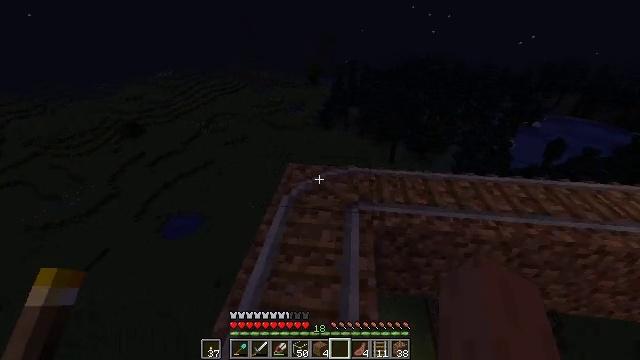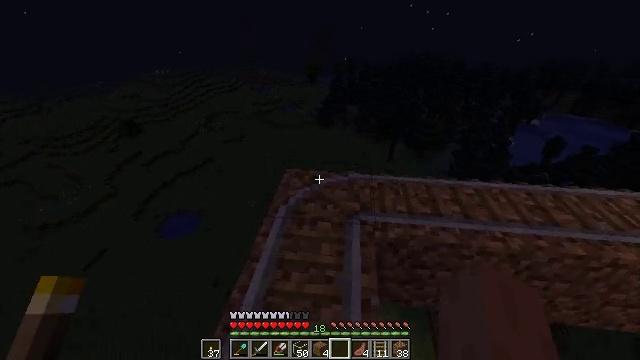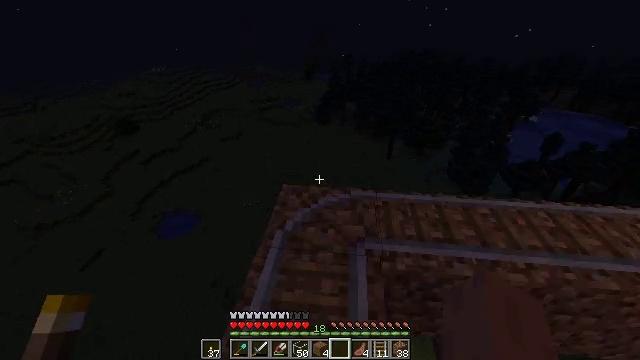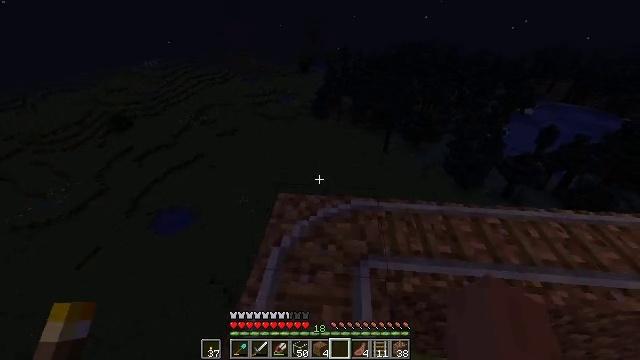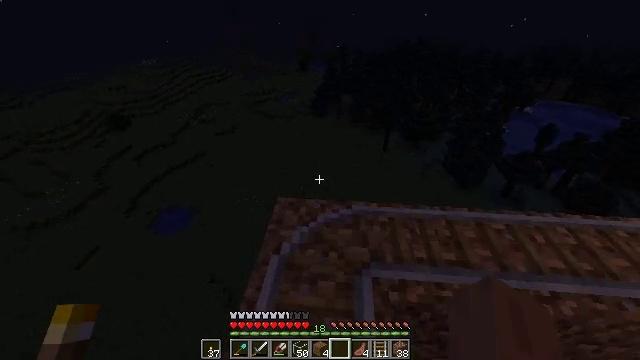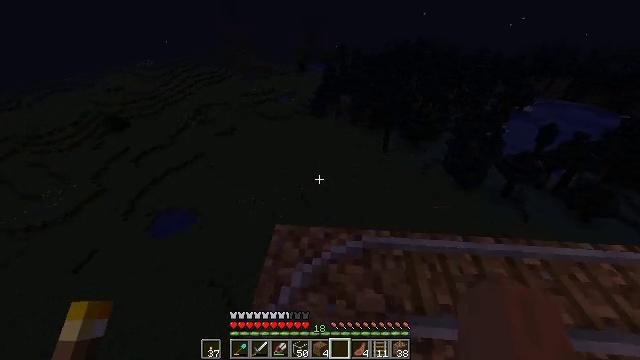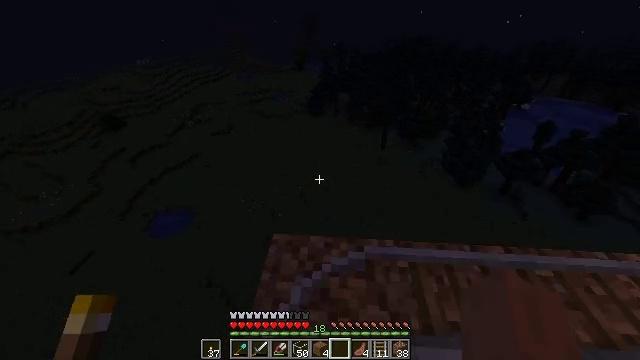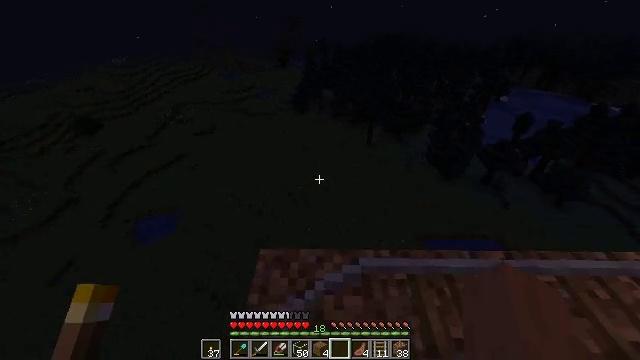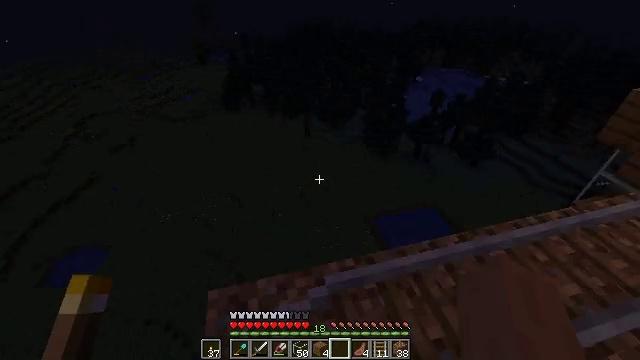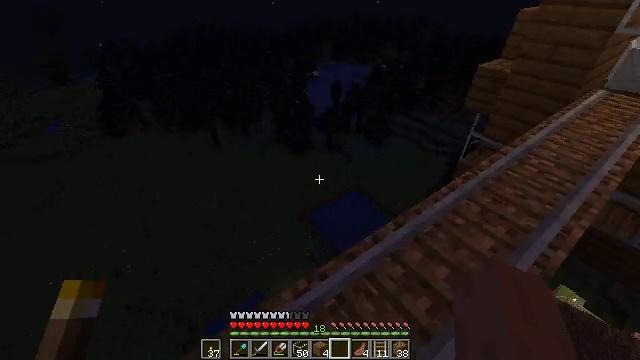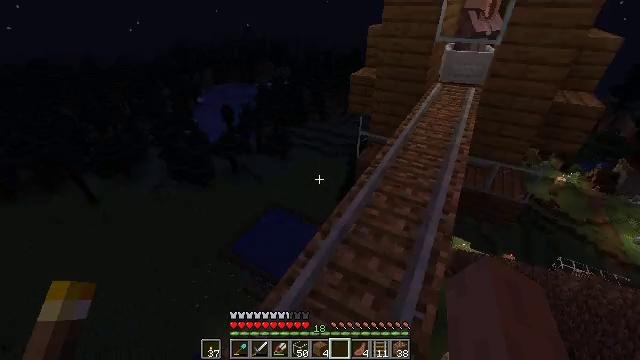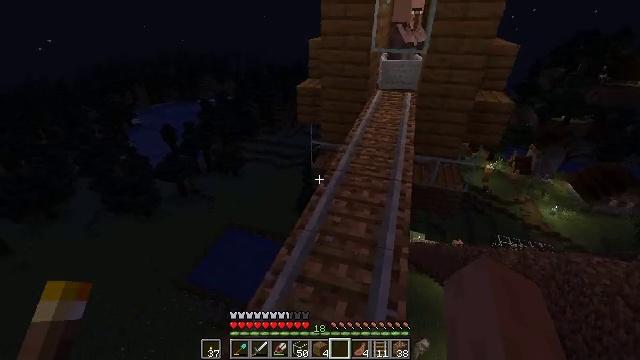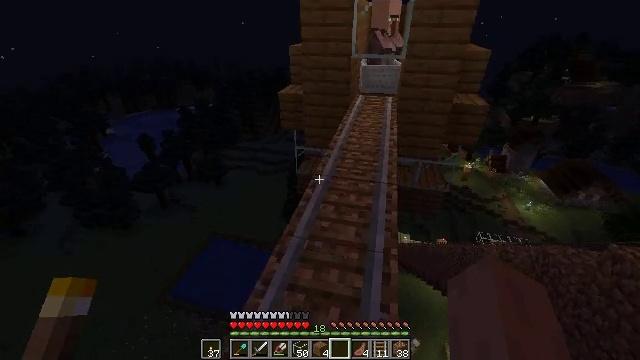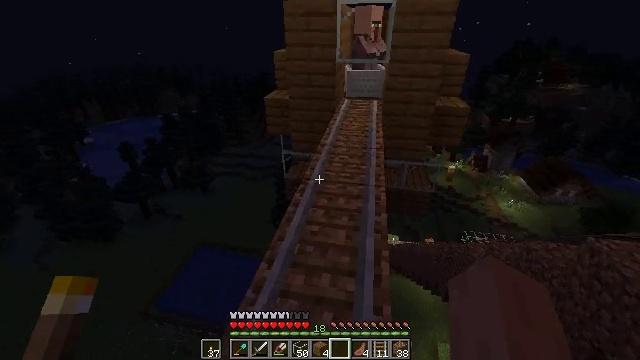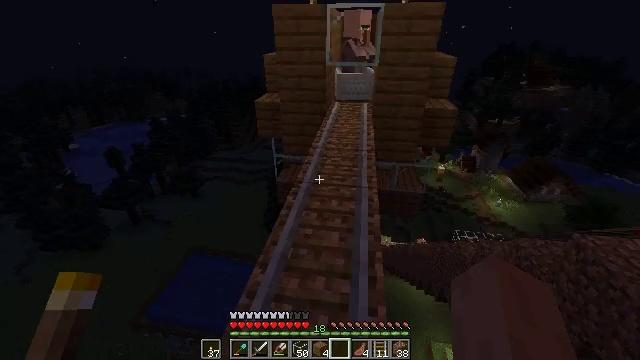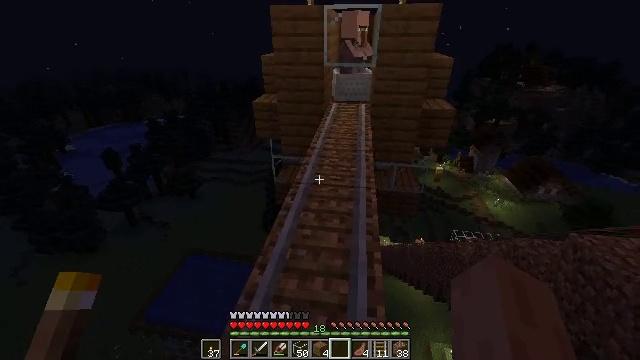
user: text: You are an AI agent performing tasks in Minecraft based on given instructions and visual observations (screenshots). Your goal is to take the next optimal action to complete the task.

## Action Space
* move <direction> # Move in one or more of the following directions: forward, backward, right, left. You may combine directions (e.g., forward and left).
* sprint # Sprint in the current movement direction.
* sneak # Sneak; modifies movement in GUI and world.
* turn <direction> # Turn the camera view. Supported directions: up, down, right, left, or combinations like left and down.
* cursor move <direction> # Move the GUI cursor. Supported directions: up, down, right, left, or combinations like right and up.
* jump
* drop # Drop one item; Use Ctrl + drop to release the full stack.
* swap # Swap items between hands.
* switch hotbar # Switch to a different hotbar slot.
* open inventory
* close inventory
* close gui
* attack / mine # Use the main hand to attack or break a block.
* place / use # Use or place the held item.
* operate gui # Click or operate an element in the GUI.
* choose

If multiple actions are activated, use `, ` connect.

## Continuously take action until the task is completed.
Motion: motion action
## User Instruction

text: Destroy the glass.
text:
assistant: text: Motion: move forward
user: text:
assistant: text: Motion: move forward
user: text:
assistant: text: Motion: move forward, turn down
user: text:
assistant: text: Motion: move forward
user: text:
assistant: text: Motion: move forward
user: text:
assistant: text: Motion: move forward
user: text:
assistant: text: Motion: move forward, turn right
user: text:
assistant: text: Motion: move forward, turn right and down
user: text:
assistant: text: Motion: turn right
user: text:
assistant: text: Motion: turn right and up
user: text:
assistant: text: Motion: turn right and up
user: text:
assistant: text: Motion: turn right and up
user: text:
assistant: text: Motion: turn right
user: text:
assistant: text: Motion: turn right
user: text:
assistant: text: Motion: no_op
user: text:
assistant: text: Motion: no_op
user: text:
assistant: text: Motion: no_op
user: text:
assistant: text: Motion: no_op
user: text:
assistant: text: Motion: move forward
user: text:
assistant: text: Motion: move forward
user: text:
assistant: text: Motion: move forward, turn right
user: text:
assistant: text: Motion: move forward, turn right and up
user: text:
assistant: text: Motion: move forward, turn right
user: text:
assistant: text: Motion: move forward, turn right
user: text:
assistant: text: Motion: move forward, turn right and up
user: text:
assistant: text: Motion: move forward, turn right and up
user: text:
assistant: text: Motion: move forward
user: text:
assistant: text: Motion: move forward
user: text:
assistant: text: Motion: move forward
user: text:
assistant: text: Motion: move forward